Question: Please check the below screenshot. I was able to fix all the other issues using try-with-resources. But I'm confusing how to fix this using try-with-resources.

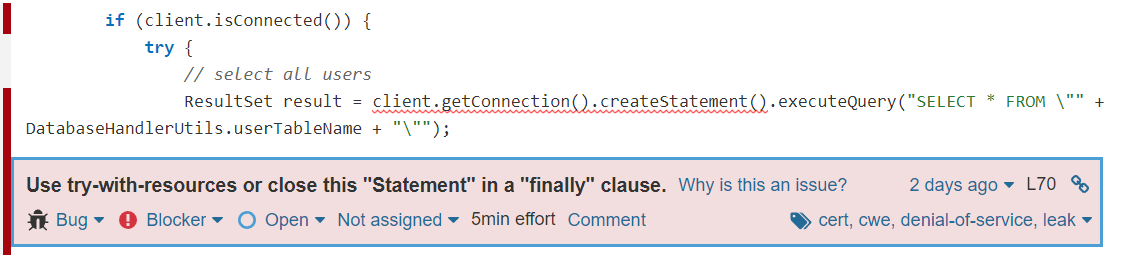
Answer: I think it supposed to be done like following
'''
try (Connection con = client.getConnection();
Statement stmt = con.createStatement()) {
ResultSet result = stmt.executeQuery(...)
...
}
'''